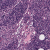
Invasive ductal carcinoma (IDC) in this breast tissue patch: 0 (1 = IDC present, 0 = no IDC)